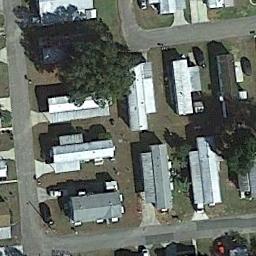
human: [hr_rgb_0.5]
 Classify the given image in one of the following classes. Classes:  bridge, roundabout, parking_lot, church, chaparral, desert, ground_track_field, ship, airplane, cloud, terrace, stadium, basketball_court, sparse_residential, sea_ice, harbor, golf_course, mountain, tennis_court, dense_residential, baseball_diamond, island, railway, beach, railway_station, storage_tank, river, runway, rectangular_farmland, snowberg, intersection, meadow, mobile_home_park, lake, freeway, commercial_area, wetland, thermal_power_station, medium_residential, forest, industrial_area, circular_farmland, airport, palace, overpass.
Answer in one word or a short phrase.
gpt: mobile_home_park